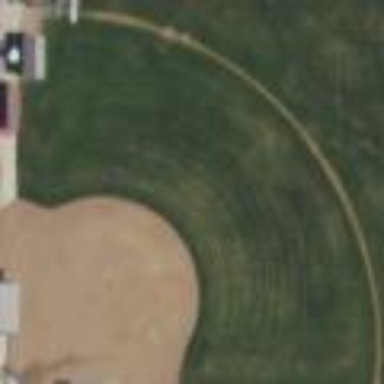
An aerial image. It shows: Softball pitch for leisure and sport activities.